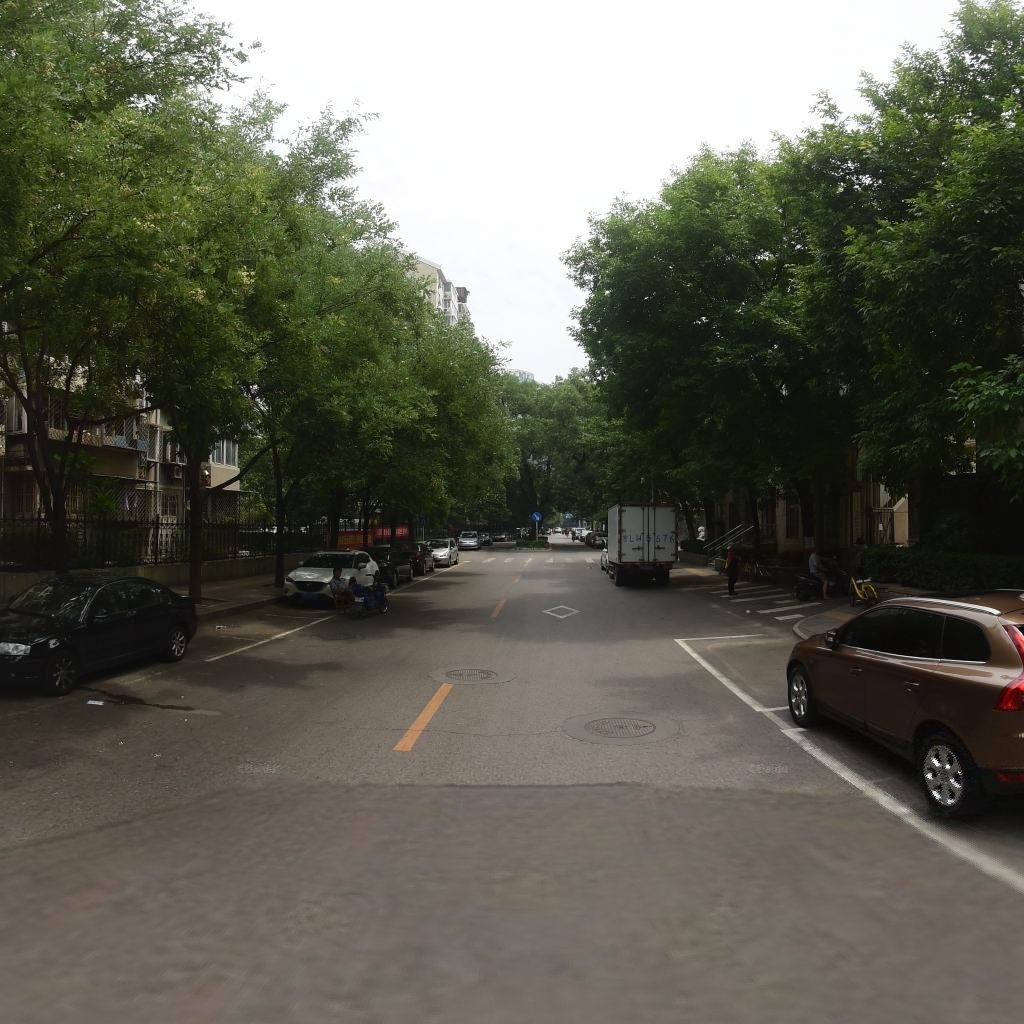
Region: Dongcheng
Road damage annotations: transverse crack, manhole cover, manhole cover